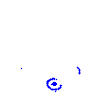
Particle: pion